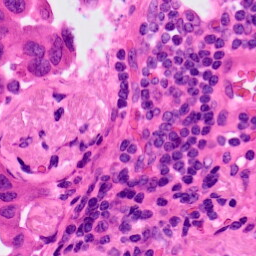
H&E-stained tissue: Lung